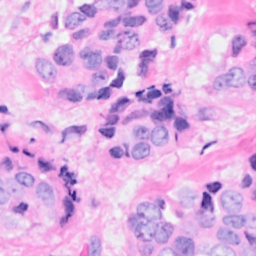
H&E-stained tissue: Breast